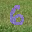
Label: 6